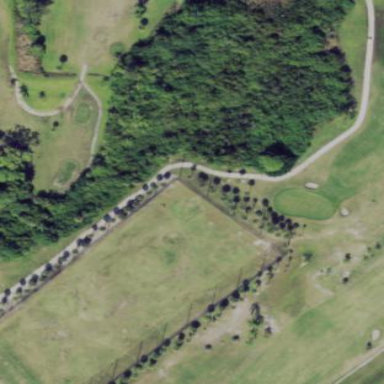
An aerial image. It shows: Grassy area designated for driving range golf.